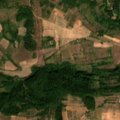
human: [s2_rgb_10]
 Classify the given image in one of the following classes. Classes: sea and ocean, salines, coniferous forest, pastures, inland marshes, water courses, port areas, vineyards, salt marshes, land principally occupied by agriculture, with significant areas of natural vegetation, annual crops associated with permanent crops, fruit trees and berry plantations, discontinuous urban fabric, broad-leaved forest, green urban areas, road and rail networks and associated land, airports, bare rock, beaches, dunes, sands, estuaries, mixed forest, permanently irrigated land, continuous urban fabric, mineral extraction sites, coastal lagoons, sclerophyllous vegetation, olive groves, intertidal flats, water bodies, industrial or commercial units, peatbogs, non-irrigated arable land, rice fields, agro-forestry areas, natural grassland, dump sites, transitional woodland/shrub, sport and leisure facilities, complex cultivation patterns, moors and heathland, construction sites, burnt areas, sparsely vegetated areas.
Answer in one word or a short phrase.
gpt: complex cultivation patterns, land principally occupied by agriculture, with significant areas of natural vegetation, broad-leaved forest